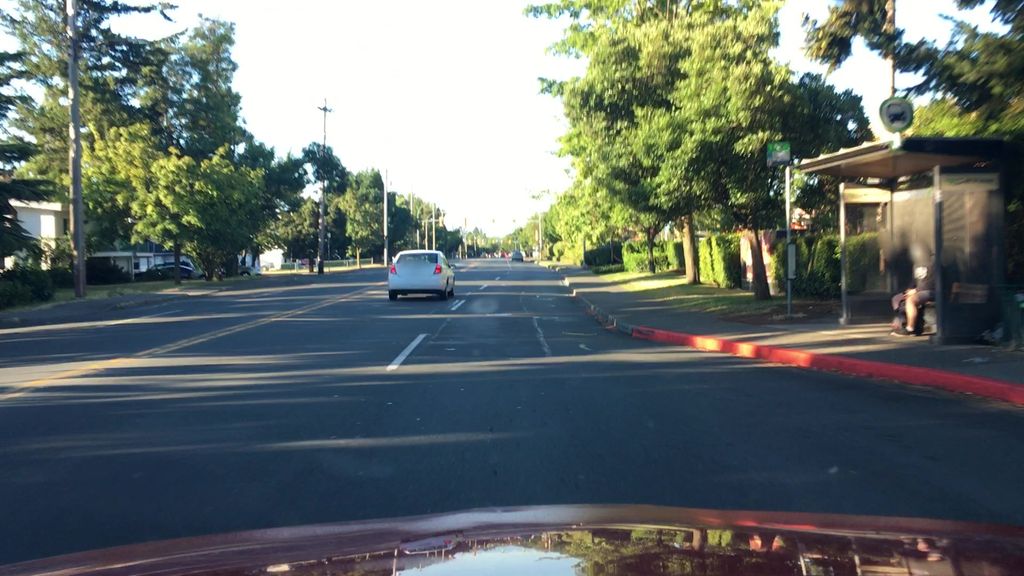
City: victoria